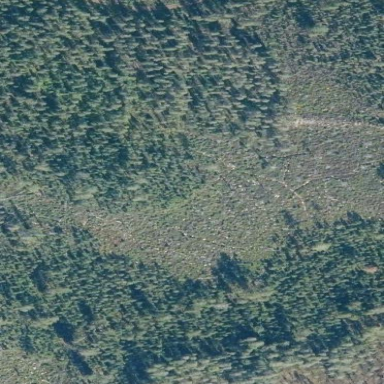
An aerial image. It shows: Clearcut area with scrub vegetation.